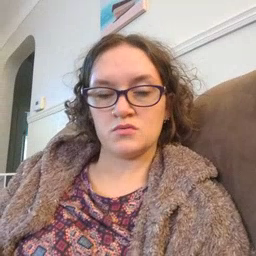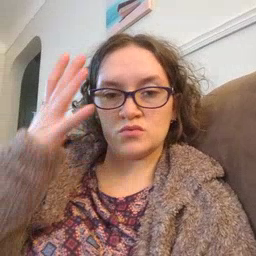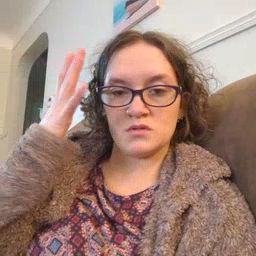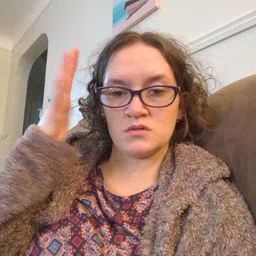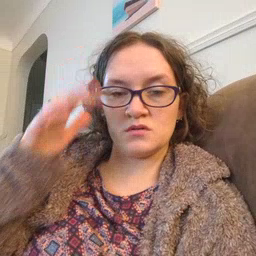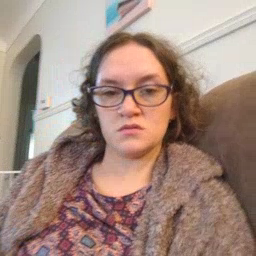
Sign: tree